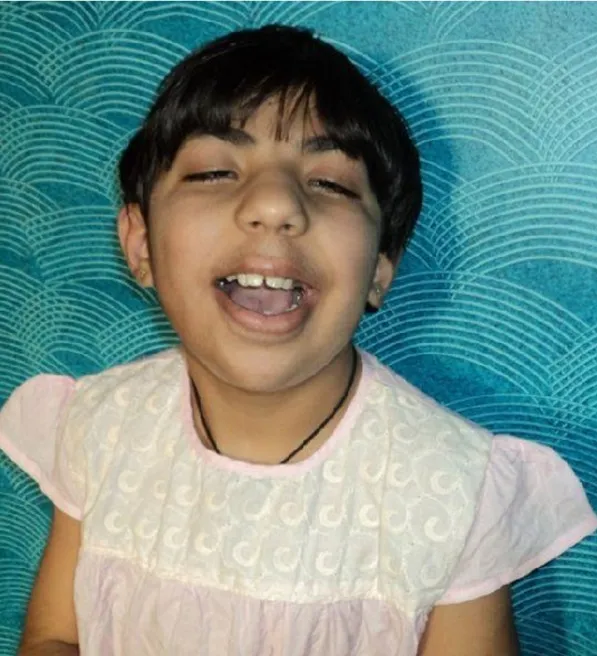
Clinical presentation of the proband at 8 years of age.
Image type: medical_photograph (other_medical_photograph)